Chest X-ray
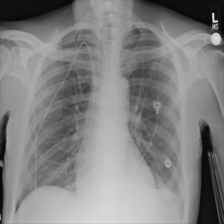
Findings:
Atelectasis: positive
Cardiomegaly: negative
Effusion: positive
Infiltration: negative
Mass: negative
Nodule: negative
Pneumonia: negative
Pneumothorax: negative
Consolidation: negative
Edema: negative
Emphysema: negative
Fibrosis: negative
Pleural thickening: negative
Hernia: negative